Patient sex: M
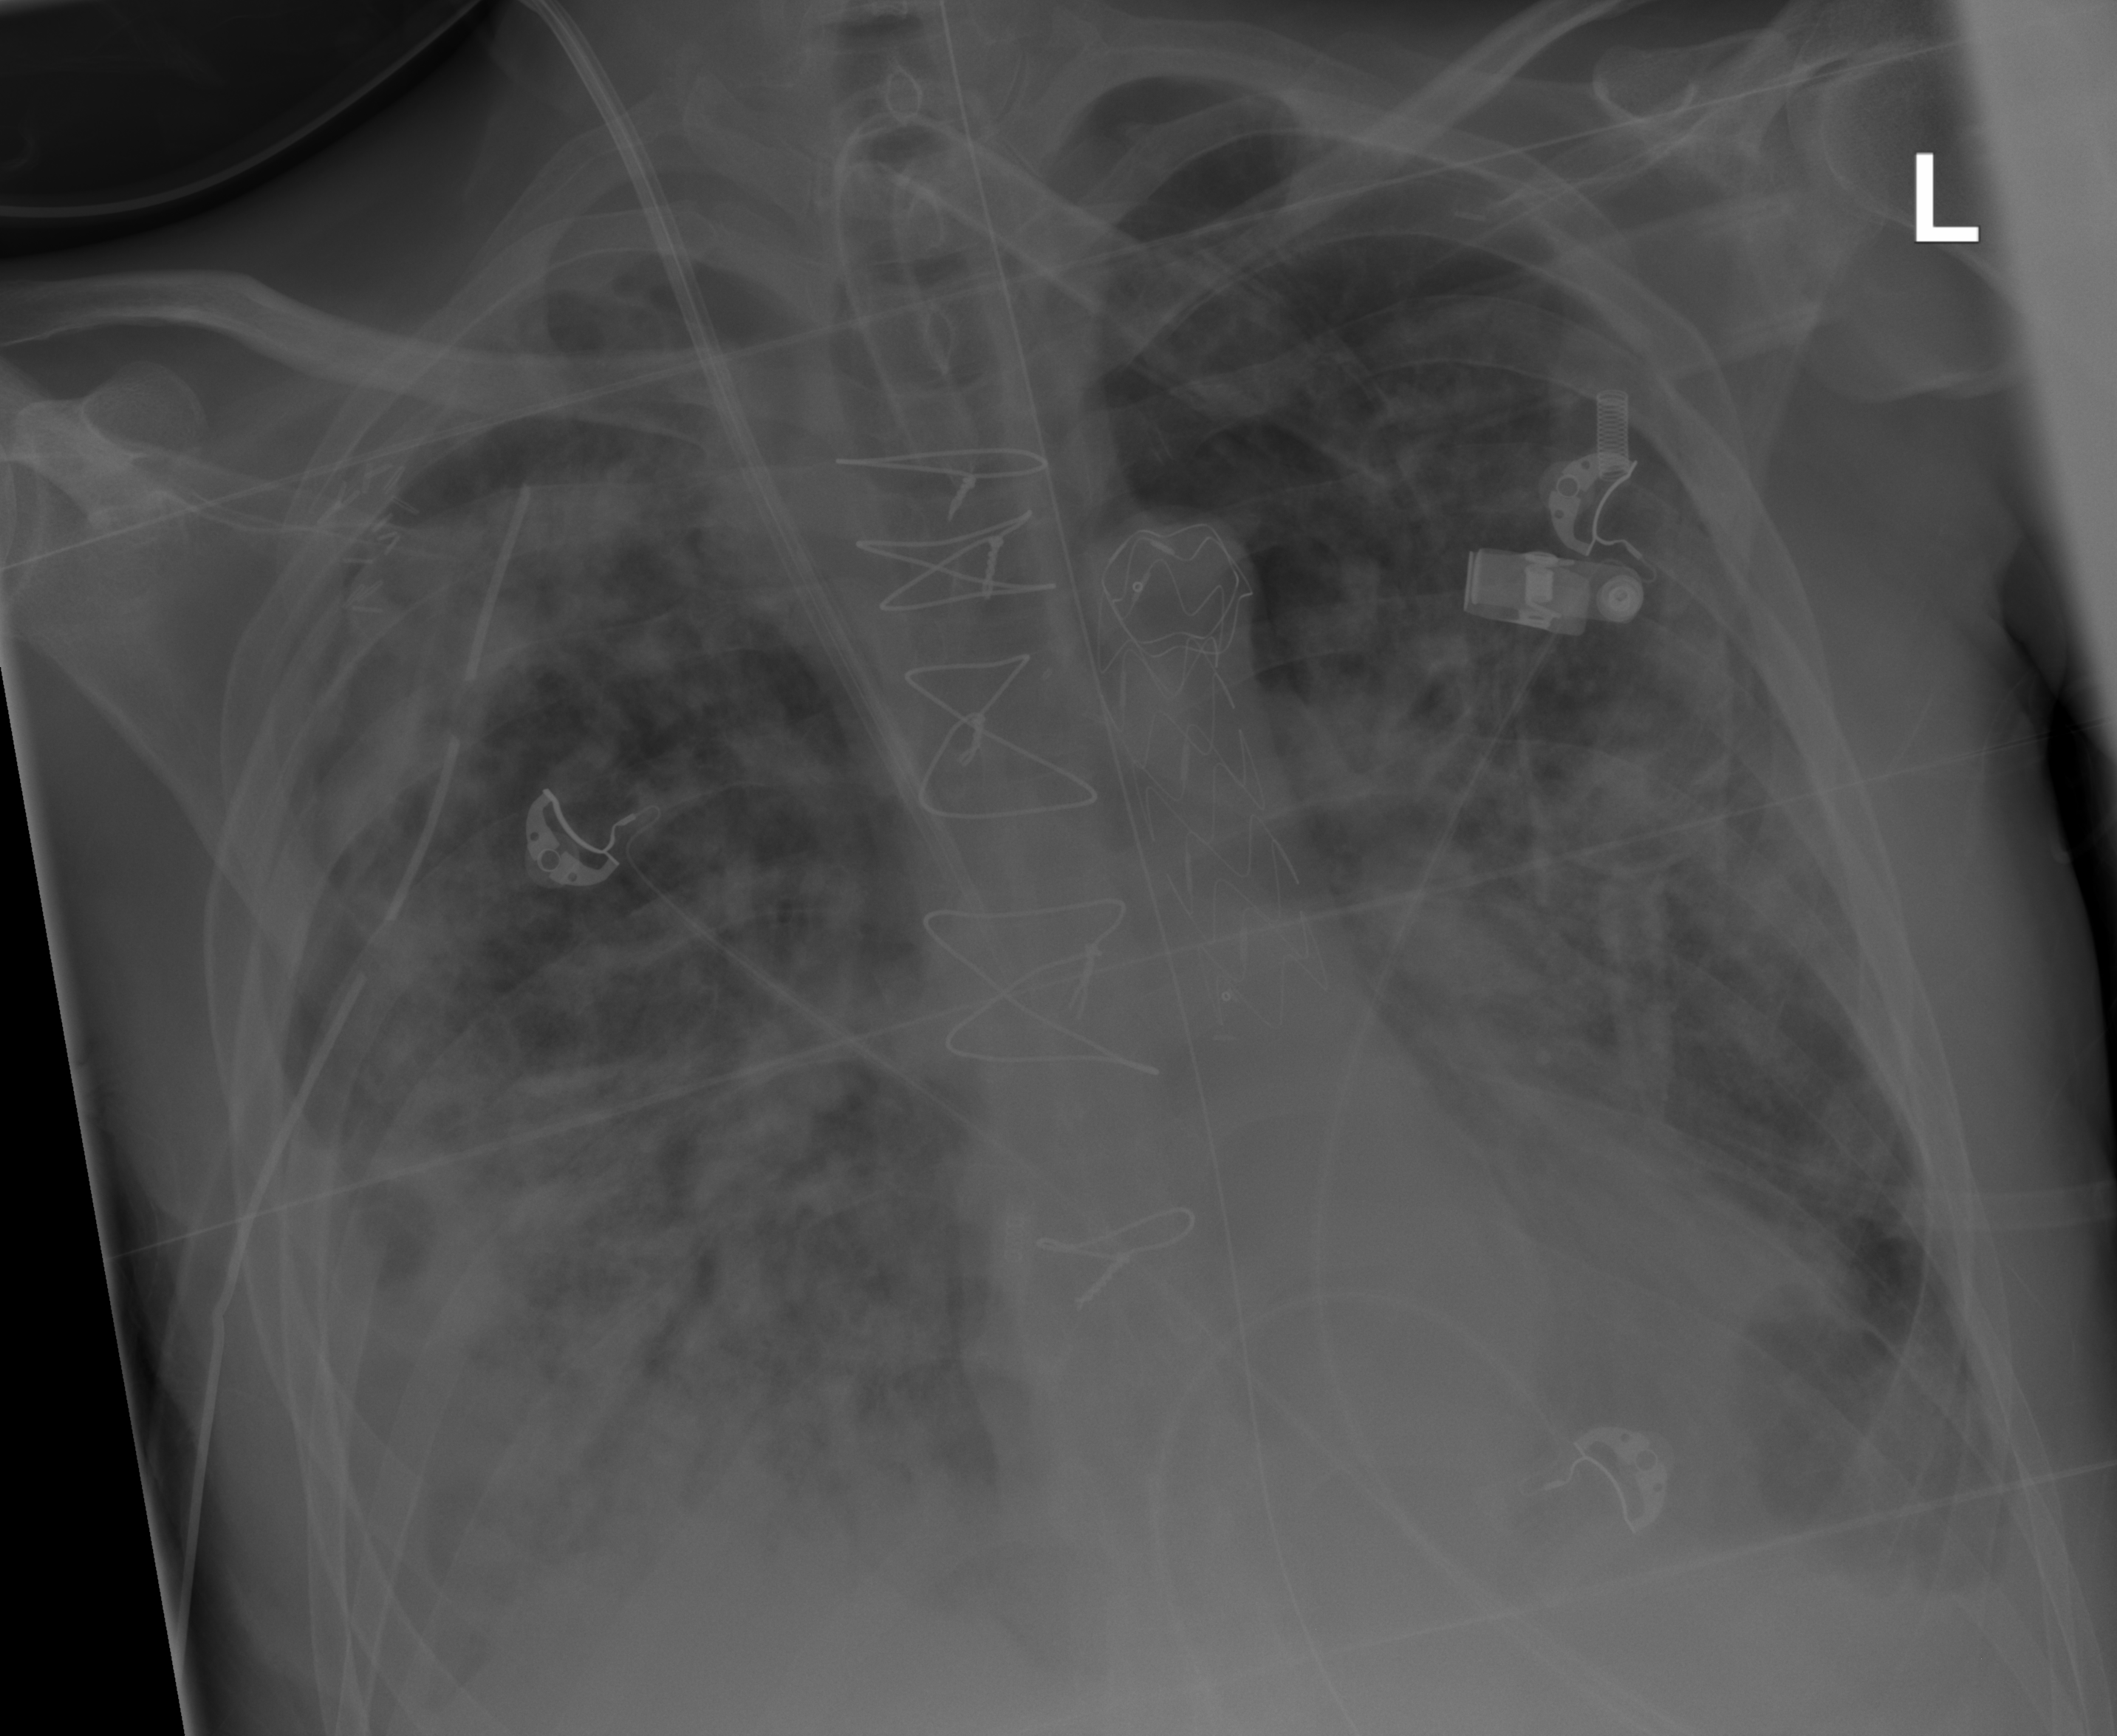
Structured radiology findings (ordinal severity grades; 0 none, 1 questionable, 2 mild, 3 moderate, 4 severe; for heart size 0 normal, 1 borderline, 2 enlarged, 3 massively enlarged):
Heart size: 0
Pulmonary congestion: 3
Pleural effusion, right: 3
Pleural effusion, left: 2
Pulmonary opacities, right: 4
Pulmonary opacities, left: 3
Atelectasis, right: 3
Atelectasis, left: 2